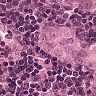
Metastatic tissue present: yes